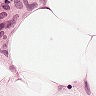
Metastatic tissue present: no